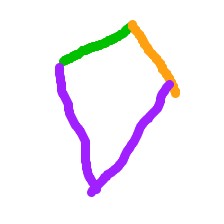
Shape: kite